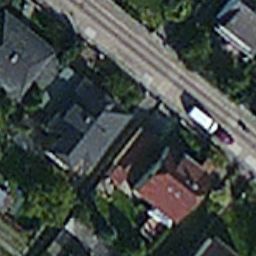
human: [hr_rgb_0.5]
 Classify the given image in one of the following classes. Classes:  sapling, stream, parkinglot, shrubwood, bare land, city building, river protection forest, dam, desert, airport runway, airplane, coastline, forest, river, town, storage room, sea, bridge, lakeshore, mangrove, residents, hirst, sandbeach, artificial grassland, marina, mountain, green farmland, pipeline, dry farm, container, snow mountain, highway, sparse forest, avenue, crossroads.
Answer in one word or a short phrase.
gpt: residents